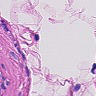
Metastatic tissue present: no